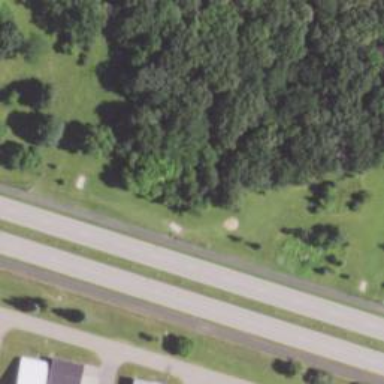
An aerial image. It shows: Fairway for disc golf.